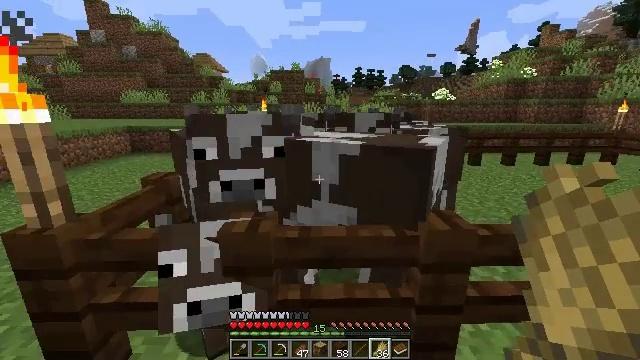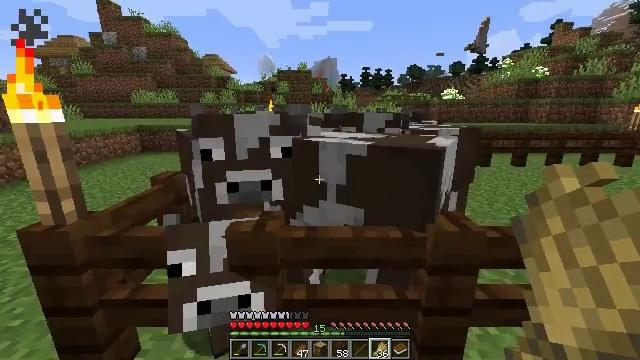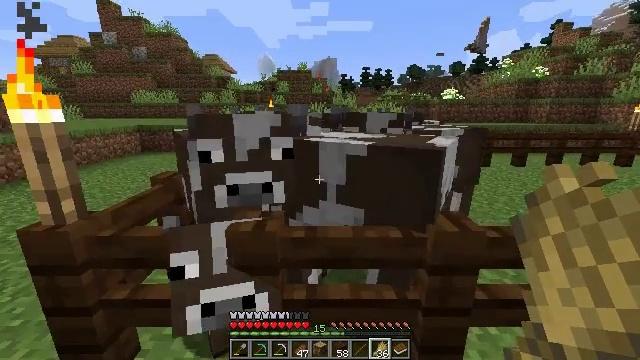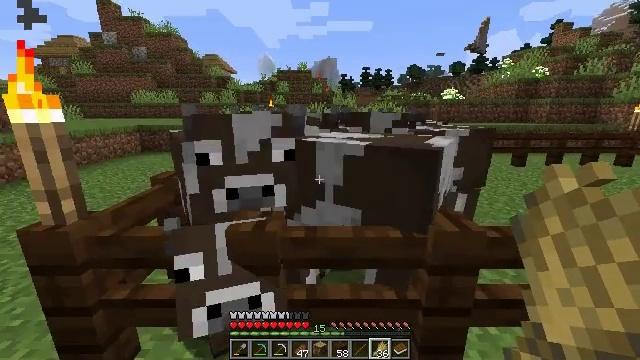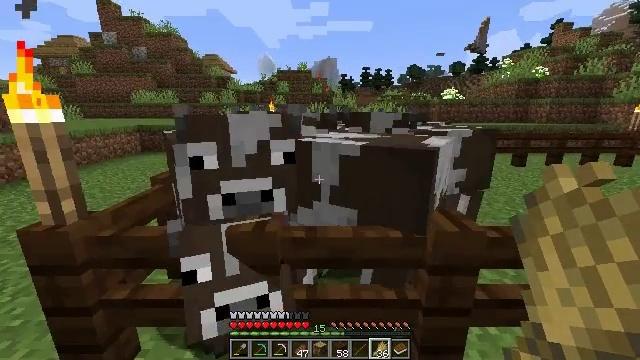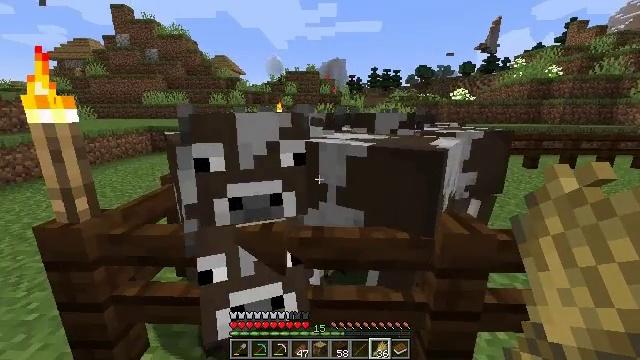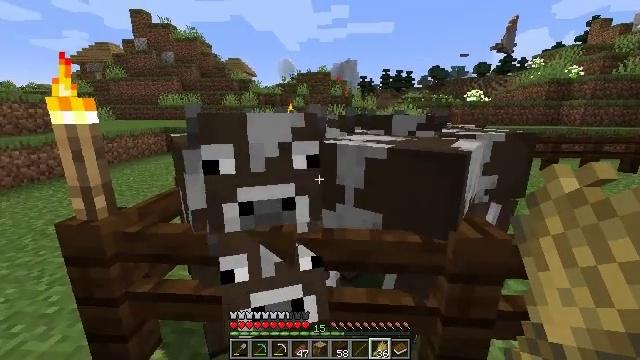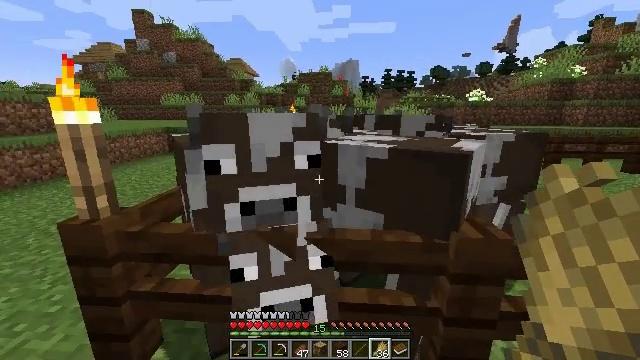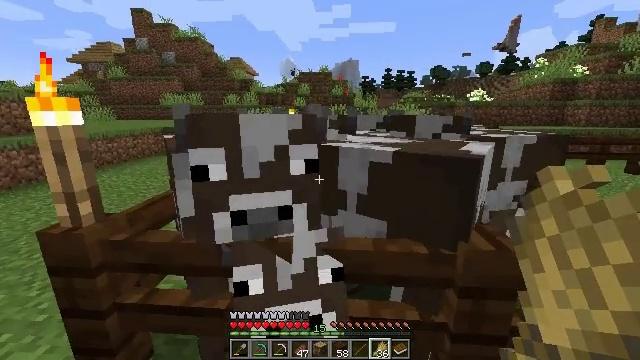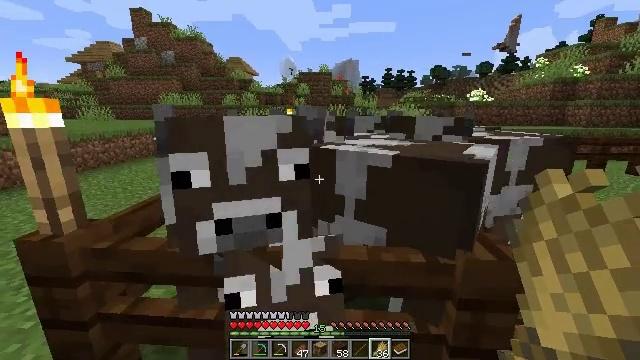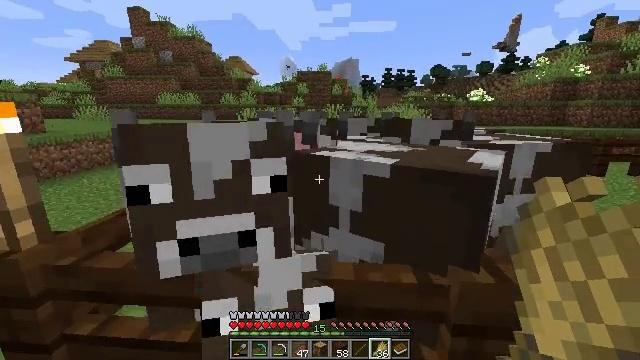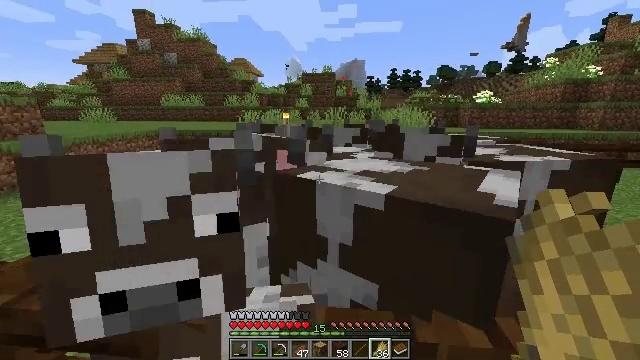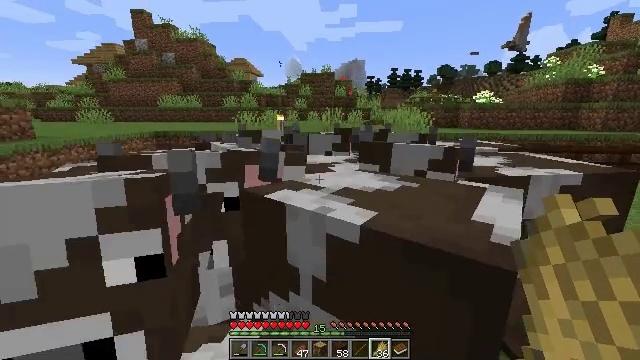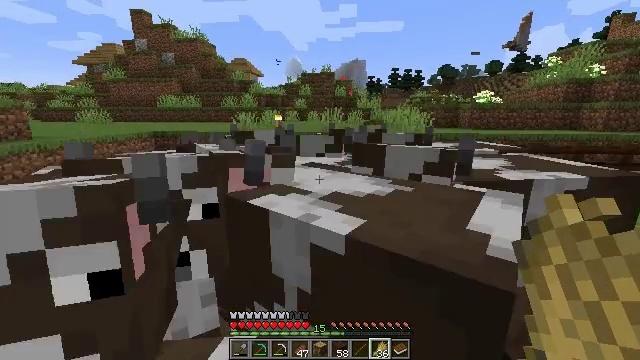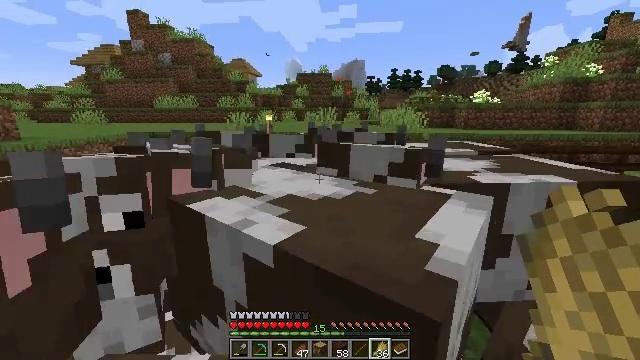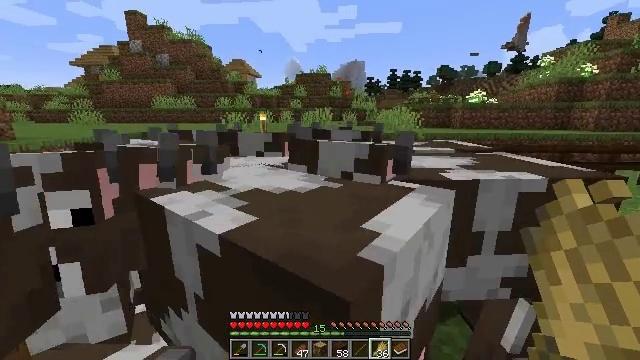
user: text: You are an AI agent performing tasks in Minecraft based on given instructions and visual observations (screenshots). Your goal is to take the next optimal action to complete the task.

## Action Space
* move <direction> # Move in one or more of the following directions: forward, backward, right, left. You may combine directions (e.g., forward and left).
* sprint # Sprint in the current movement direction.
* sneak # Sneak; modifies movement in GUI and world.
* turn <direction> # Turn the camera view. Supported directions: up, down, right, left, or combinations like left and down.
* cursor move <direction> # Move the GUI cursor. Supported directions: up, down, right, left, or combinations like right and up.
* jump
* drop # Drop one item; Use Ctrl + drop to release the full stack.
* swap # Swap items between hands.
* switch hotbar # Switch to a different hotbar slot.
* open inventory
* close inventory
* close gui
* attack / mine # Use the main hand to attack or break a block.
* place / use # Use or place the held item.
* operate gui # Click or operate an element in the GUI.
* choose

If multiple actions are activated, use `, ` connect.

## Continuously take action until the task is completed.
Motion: motion action
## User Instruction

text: Craft an enchanting table.
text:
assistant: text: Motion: turn left, use / place
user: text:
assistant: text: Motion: use / place
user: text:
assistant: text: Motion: use / place
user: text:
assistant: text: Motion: use / place
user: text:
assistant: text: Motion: turn left
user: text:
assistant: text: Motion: turn left
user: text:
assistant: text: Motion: use / place
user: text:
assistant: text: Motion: move forward, use / place
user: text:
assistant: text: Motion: move forward and move right, use / place
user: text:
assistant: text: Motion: move forward and move right
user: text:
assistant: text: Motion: move forward and move right, turn left, use / place
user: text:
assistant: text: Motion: move forward and move right, use / place
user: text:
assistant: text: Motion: move forward and move right, use / place
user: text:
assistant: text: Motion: move forward and move right
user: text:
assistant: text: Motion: move right, use / place
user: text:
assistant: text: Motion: move right, use / place
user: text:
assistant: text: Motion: move right, use / place
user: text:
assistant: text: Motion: move right, use / place
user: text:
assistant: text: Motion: move right, turn down, use / place
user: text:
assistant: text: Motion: move right, use / place
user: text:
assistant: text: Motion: move right, use / place
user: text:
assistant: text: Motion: move forward and move right, turn left and up
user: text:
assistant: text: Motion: move forward and move right, turn left, use / place
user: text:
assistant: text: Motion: move forward and move right, turn left, use / place
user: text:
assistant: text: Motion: move forward and move right, turn left, use / place
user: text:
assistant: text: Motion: move forward and move right, turn left, use / place
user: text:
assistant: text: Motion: move right, turn left, use / place
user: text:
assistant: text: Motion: move right, turn left and down, use / place
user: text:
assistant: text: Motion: move right, use / place
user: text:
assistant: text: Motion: move right, turn left and up, use / place